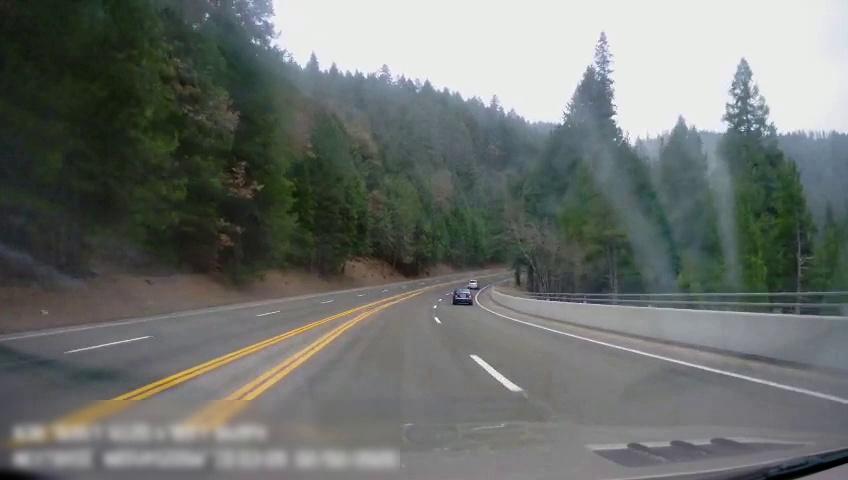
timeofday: Day
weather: Cloudy
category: Drivable Space
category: Vehicles | Car
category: Vehicles | Car
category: Lanes | Alternate Lane
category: Lanes | Alternate Lane
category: Lanes | Alternate Lane
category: Lanes | Current Lane
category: Lanes | Current Lane
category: Lanes | Alternate Lane